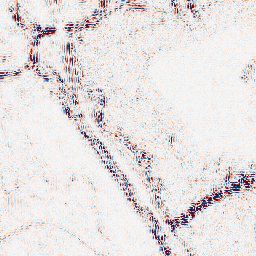
Category: wavelet
Decomposition family: wavelet_reverse_biorthogonal
Decomposition parameters: wavelet: rbio2.4
level: 2
Upsampling method: regularized
Upsampling parameters: scale: 2
lambda_reg: 0.001
Upsampling scale: 2